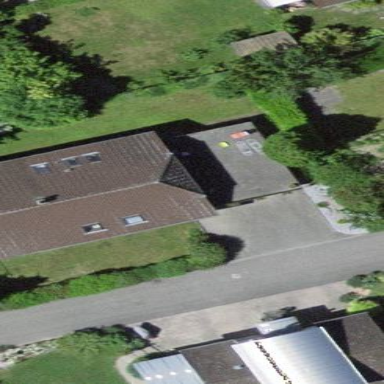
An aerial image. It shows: Residential building.